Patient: sex M, age 67
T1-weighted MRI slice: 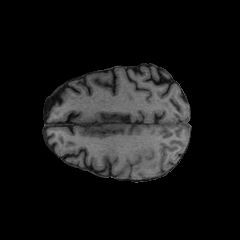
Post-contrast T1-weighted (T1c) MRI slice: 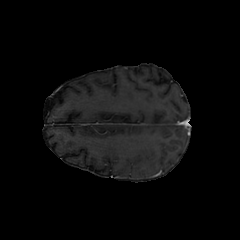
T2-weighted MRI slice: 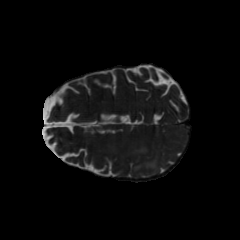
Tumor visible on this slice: yes
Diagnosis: Glioblastoma, IDH-wildtype
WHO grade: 4